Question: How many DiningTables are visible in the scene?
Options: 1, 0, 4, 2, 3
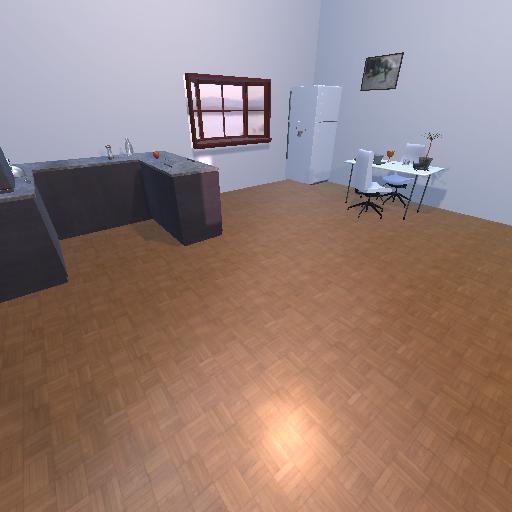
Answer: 1